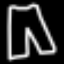
Label: pants